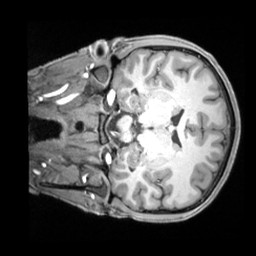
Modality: T1w
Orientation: coronal
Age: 20
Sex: male
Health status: ill
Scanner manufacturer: siemens
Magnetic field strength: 3 T
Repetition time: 2.2 s
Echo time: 0.00218 s